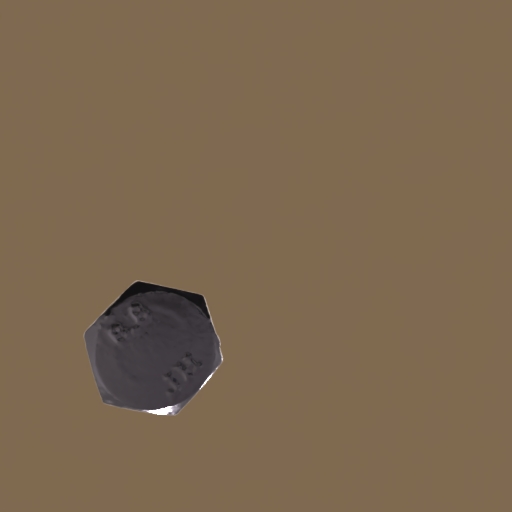
Label: bolt